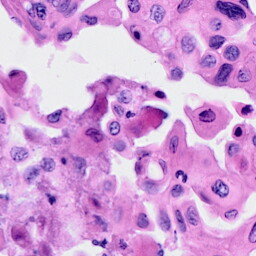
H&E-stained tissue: Cervix